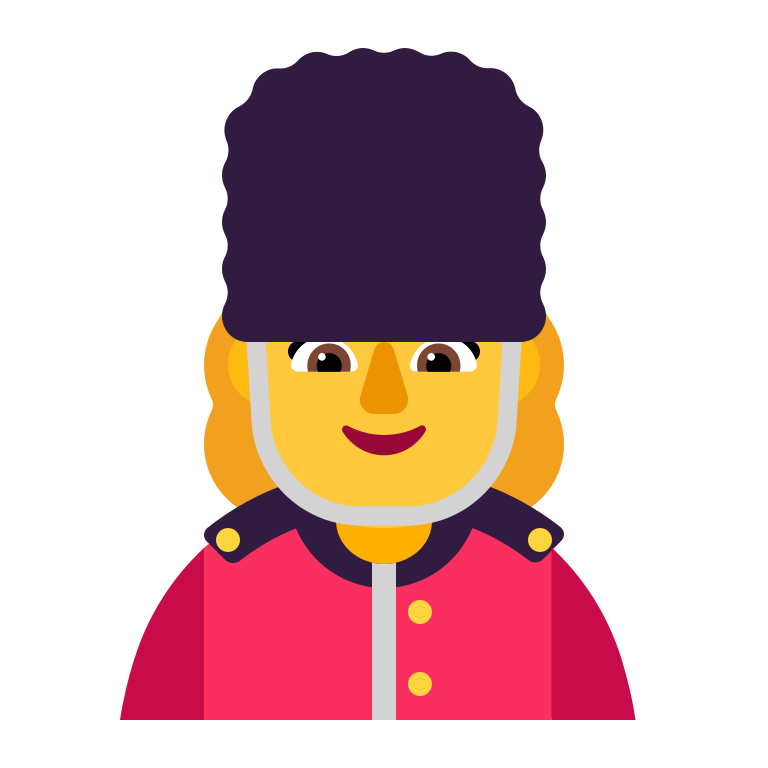
woman guard flat default